Question: I have problem with this regex:
'''
(\[|\])[0-9]+,([0-9]+(\[|\])|inf\])\s?.*
'''

<URL>
When I try to do code:
'''
var rangeRegex = new RegExp("(\[|\])[0-9]+,([0-9]+(\[|\])|inf\])\s?.*");
console.log(rangeRegex.test("]1,inf] Test Expression"));
'''
I always get 'false'. Why?
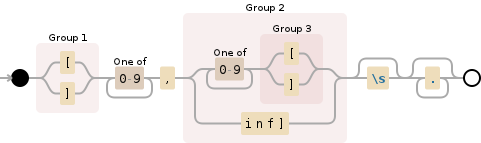
Answer: When you use the 'RegExp' construct, you need to double escape with your backslashes:
'''
var rangeRegex = new RegExp("(\[|\])[0-9]+,([0-9]+(\[|\])|inf\])\s?.*");
'''
Or use a literal one::
'''
var rangeRegex = /(\[|\])[0-9]+,([0-9]+(\[|\])|inf\])\s?.*/;
'''